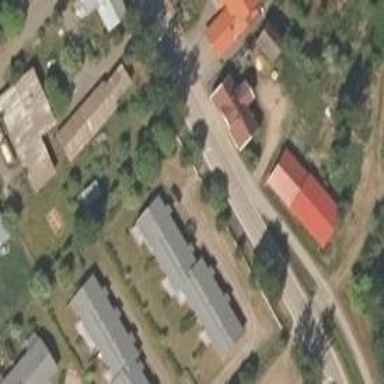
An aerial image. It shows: Terrace building.